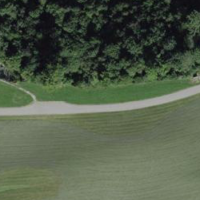
EUNIS habitat code: 24
Species observed at this site:
Trichodes alvearius